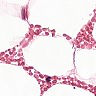
Metastatic tissue present: no